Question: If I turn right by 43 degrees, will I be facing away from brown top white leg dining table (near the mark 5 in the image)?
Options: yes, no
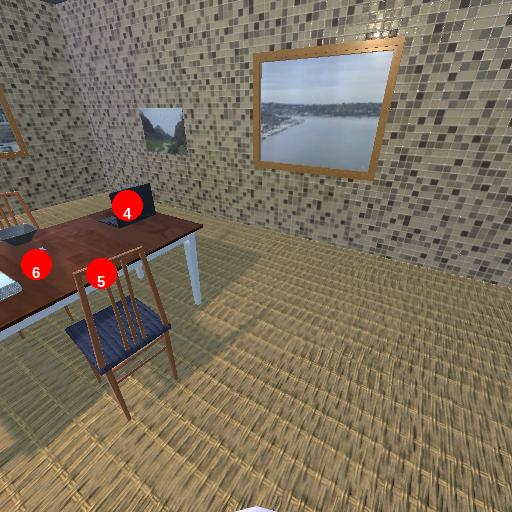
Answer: yes